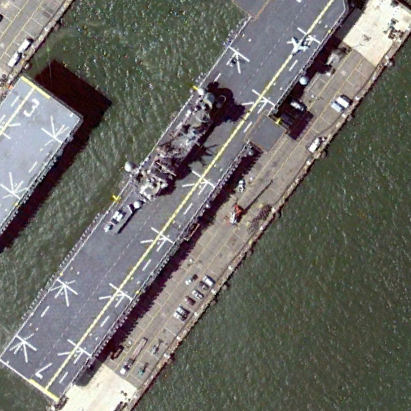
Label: assault